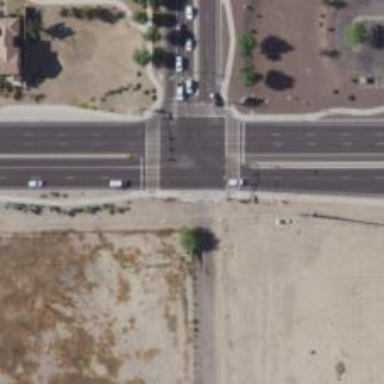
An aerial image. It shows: Crossing on the road.